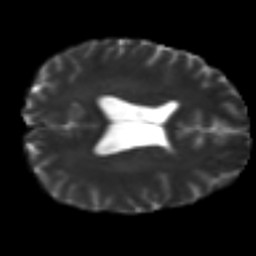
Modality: T2w
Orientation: axial
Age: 40
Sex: male
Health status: ill
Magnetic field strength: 3 T
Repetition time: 8.4 s
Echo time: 0.0926 s